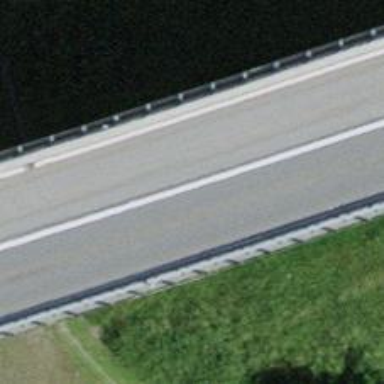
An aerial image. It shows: Motorway bridge with asphalt surface. It is part of trunk highway.